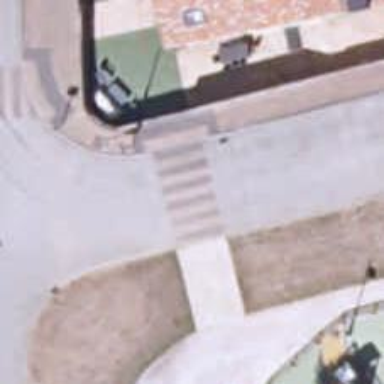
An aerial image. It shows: Zebra crossing on the road.